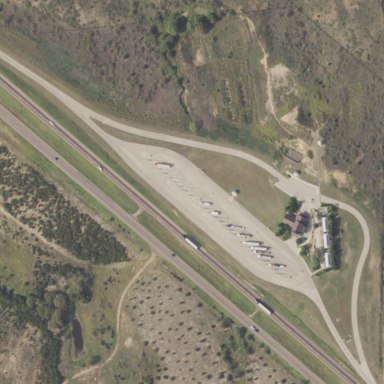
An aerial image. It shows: Rest area along the road with picnic tables.